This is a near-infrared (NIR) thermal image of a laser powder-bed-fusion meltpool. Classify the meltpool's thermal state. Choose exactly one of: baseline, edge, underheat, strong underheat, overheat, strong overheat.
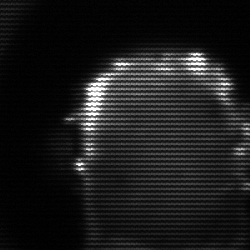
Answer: baseline